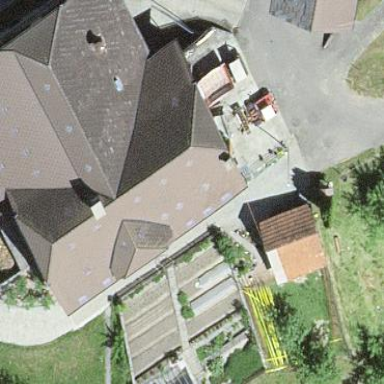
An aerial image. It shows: Farm building.